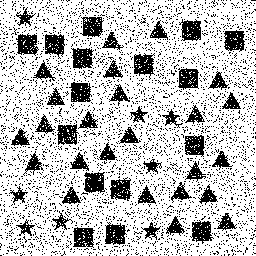
Squares: 16
Triangles: 24
Stars: 8
Total shapes: 48